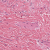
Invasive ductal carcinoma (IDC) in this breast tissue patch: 0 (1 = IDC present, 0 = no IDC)